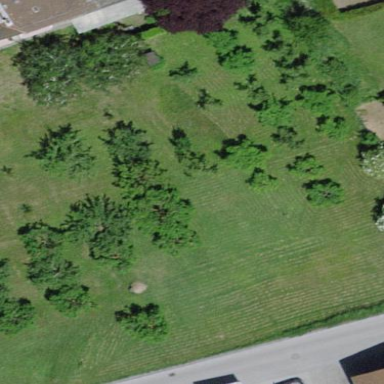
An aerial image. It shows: Orchard.